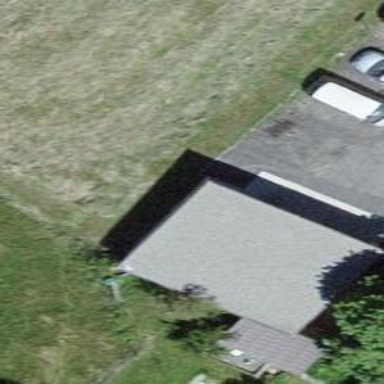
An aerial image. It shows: Garage.